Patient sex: M
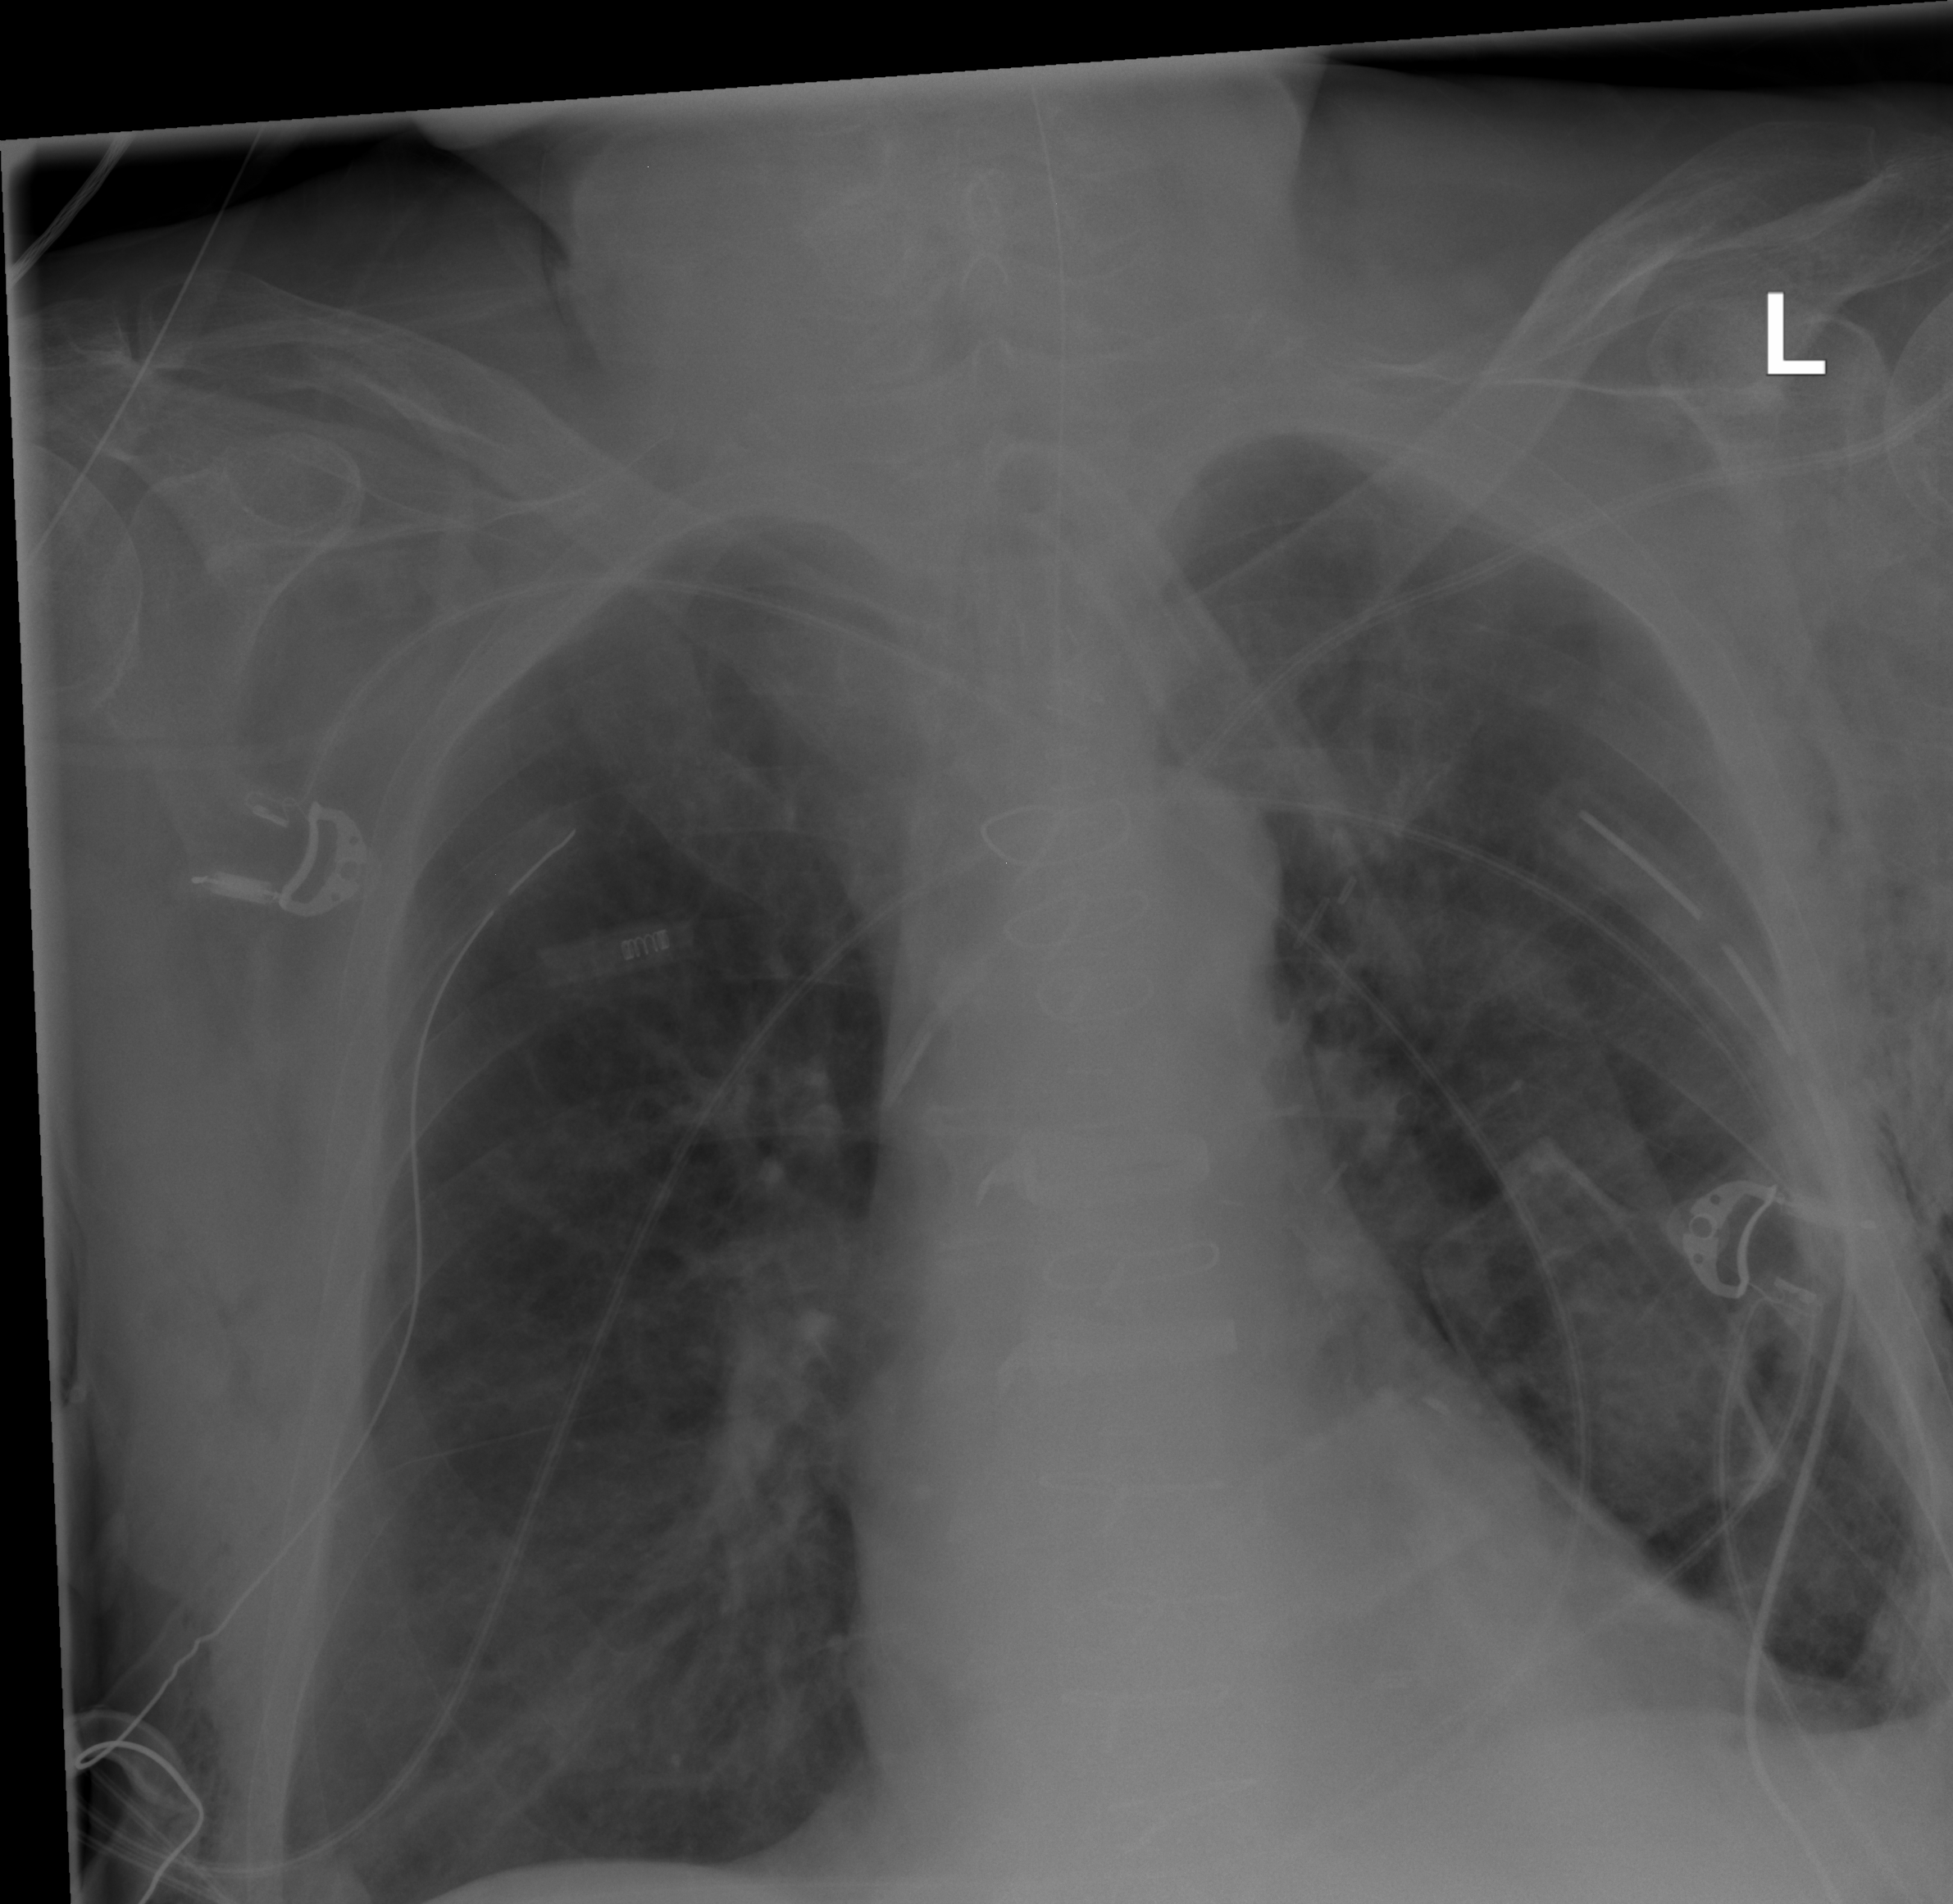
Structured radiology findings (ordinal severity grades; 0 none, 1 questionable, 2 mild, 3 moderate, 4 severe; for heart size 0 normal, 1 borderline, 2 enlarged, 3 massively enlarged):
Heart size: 1
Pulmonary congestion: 2
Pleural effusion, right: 0
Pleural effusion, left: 1
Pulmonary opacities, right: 2
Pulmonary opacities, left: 2
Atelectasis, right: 2
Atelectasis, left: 2